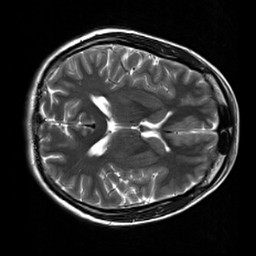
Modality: T2w
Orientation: axial
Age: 27
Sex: female
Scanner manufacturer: siemens
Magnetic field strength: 3 T
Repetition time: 7 s
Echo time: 0.09 s